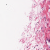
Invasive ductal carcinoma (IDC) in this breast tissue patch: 0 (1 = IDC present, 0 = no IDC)